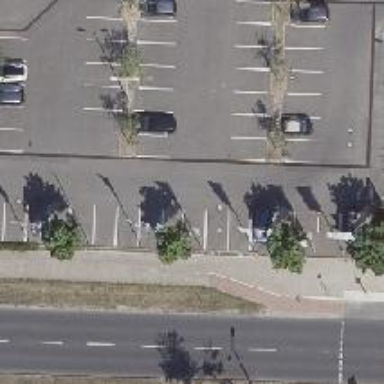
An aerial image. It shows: Asphalt parking aisle road for service vehicles.